Group 1:
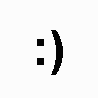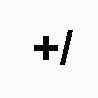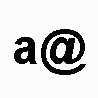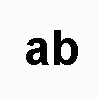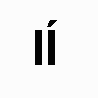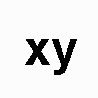
Group 2:
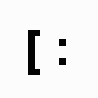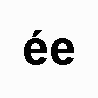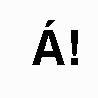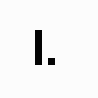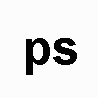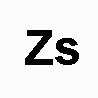
Rule separating the two groups: Shorter on the left, taller on the right vs. taller on the left, shorter on the right.
Concepts: convex_hull, decreasing, increasing, larger, becoming, leftward_rightward, regular_irregular_change, size_increase_decrease, smaller, becoming, tracing_line_or_curve
Author: Merse E. Gáspár